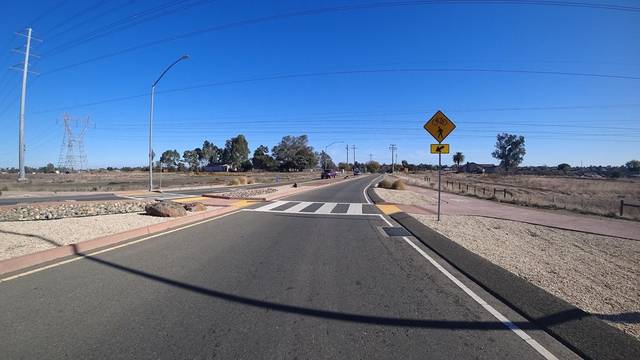
Region: United States
Coordinates: 38.438, -121.353